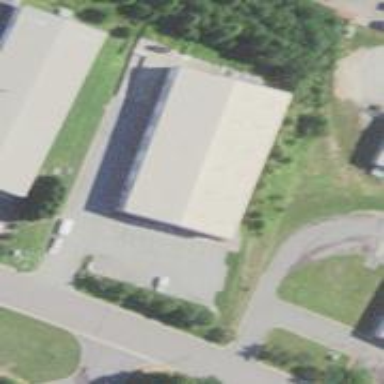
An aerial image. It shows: Commercial building.